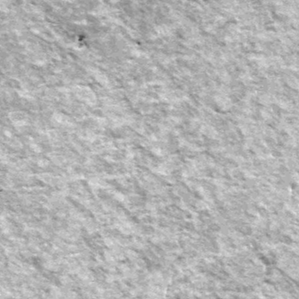
Label: frost